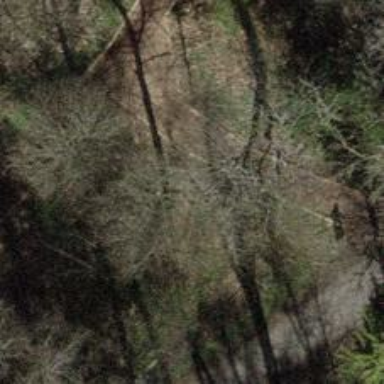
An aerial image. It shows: Path with woodchips surface.